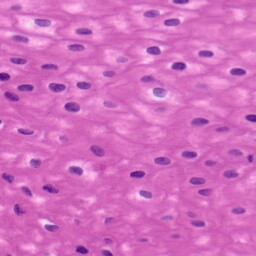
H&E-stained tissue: Tonsil